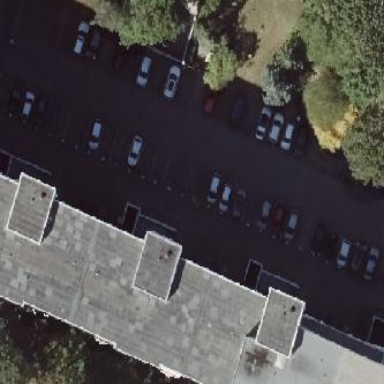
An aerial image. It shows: Building with apartments and flat roof.